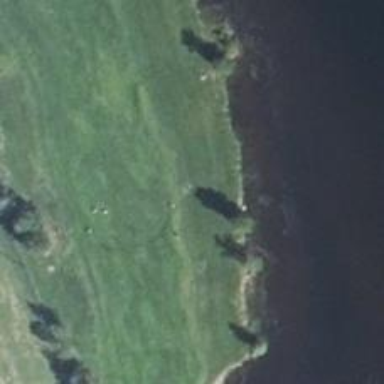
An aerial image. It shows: View of golf hole.